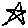
Label: star